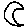
Label: moon